Interaction volume radius: 5 \u00c5
Interaction volume height: 30 \u00c5
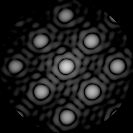
Disorder parameter: 0.03037